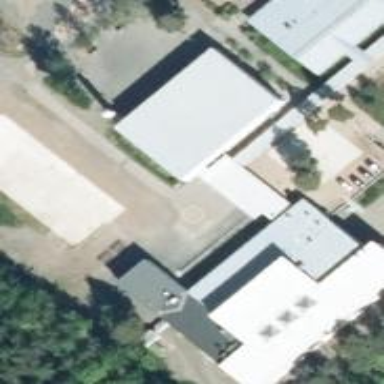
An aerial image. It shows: School building.